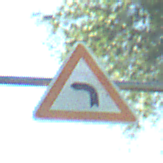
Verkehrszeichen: KurveLinks
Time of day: MorningAfternoon
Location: Outdoor (Nature)
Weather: Clear
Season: NotSpecified
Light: Natural